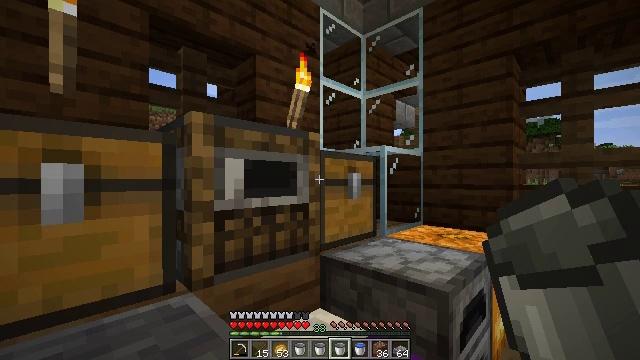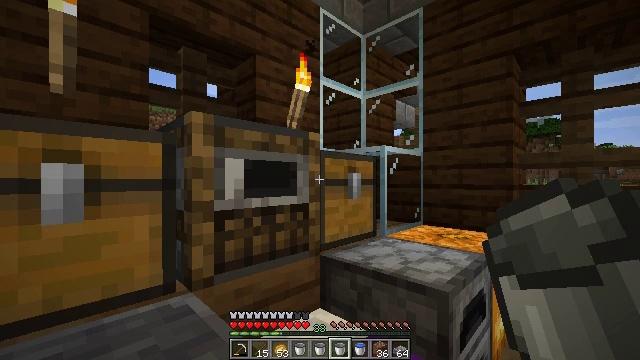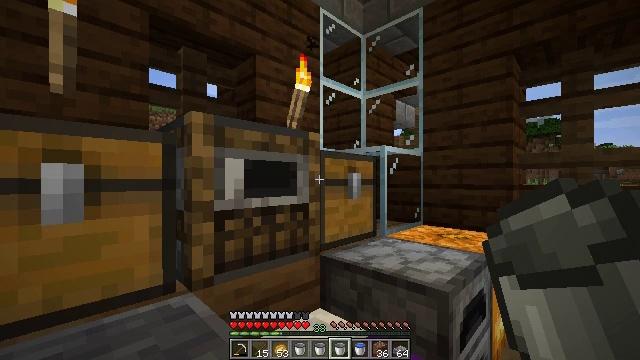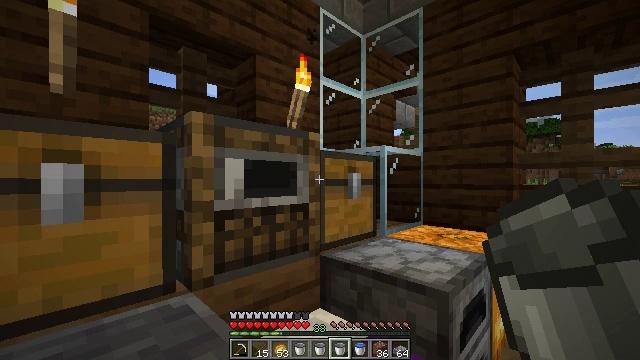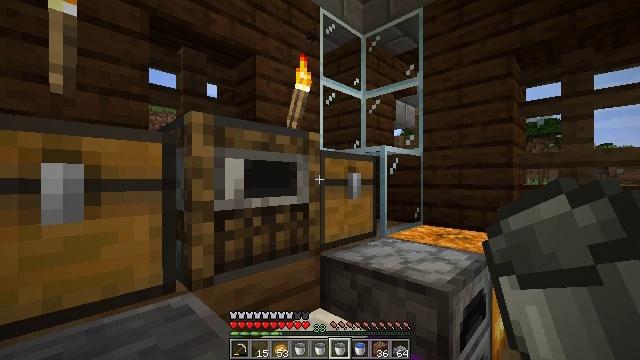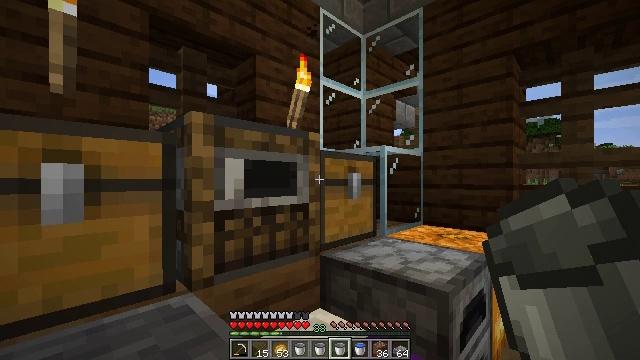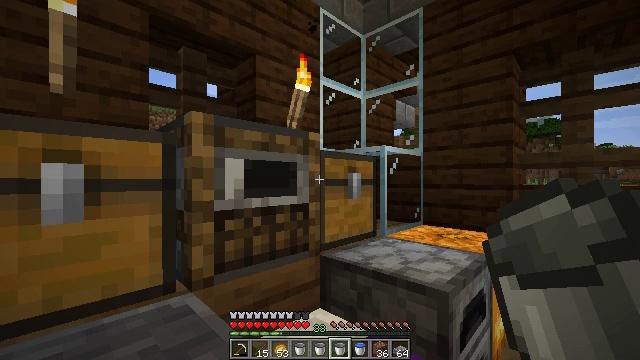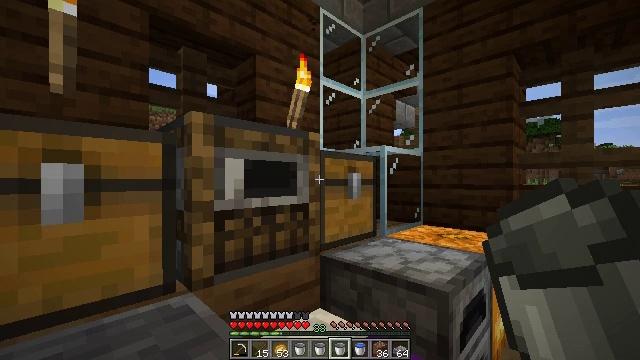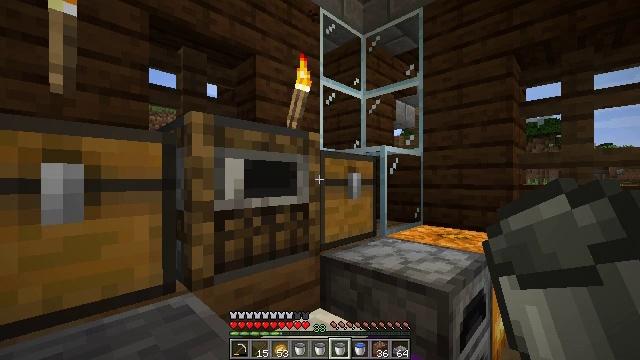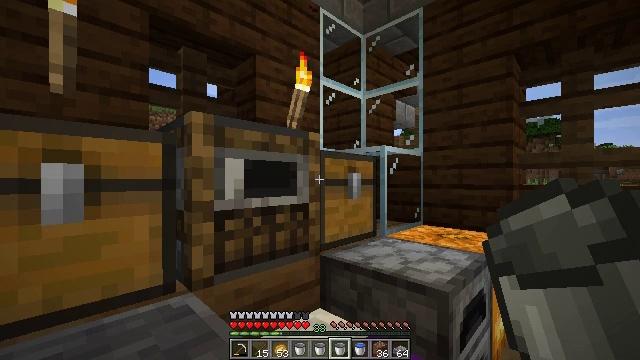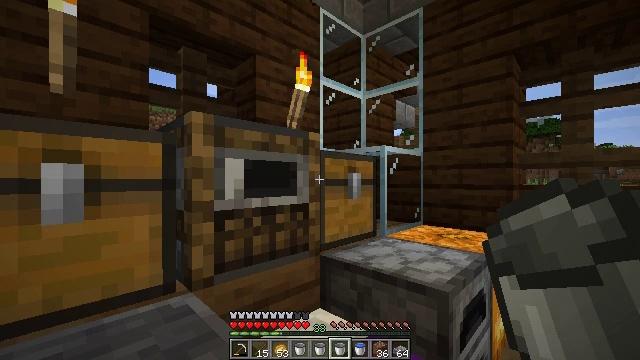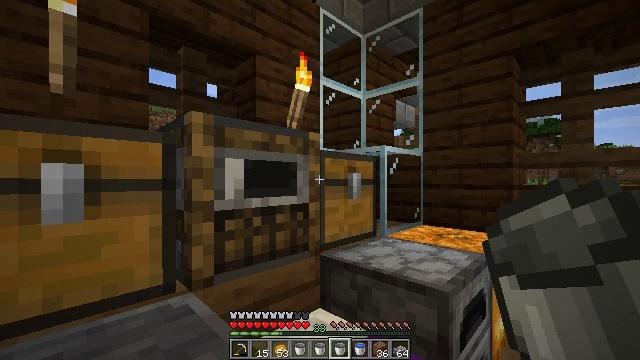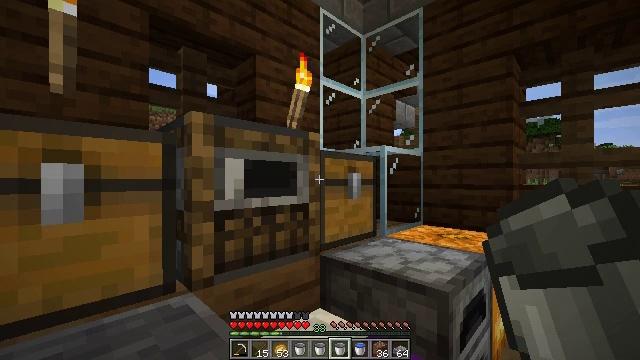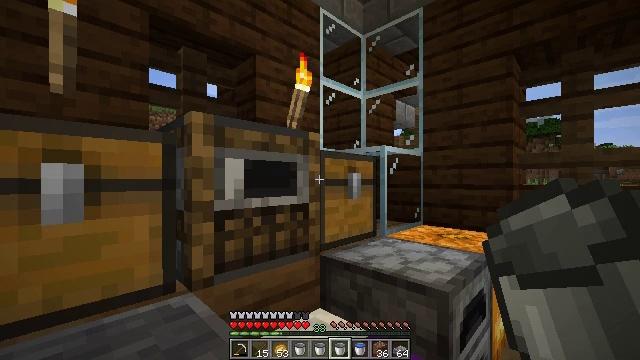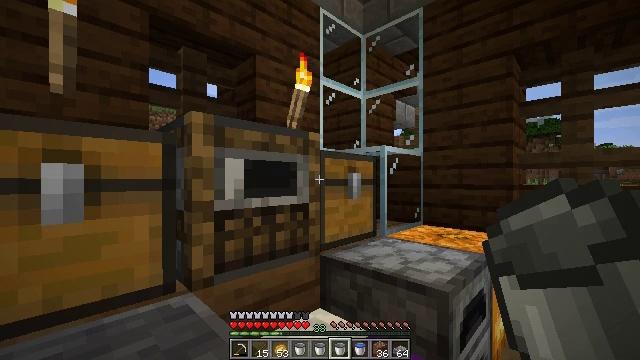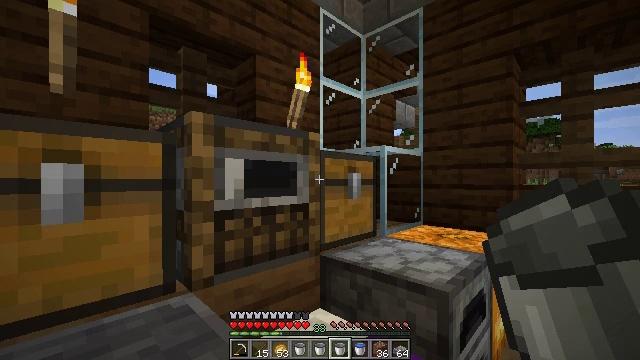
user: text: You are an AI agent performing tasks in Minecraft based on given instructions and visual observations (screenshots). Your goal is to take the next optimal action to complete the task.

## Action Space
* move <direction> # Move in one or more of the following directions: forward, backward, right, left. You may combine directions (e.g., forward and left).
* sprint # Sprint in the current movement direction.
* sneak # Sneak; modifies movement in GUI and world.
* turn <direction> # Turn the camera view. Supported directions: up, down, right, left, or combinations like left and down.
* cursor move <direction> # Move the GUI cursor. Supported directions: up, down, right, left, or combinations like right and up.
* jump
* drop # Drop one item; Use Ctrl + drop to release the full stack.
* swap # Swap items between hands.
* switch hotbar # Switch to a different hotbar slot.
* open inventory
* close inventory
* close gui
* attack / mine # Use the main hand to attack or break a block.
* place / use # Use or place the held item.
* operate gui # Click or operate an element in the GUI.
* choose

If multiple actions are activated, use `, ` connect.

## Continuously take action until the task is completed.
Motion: motion action
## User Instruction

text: Break the spruce leaves to clear the area.
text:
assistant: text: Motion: no_op
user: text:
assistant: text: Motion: no_op
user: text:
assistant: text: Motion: no_op
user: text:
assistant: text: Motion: no_op
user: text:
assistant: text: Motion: no_op
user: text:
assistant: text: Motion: no_op
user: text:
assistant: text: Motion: no_op
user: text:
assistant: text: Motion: no_op
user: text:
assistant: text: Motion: no_op
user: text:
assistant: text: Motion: no_op
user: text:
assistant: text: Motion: no_op
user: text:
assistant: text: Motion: no_op
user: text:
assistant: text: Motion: no_op
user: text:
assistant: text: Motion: no_op
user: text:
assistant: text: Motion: no_op
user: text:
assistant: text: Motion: no_op
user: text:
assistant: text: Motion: no_op
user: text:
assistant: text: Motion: no_op
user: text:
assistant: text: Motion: no_op
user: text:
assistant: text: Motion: no_op
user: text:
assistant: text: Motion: no_op
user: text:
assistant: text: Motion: no_op
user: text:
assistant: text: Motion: no_op
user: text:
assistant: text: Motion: no_op
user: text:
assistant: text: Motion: no_op
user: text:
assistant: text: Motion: no_op
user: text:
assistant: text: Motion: no_op
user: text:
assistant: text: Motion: no_op
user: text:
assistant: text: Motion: no_op
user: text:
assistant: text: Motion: no_op